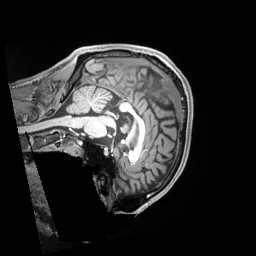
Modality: T1w
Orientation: sagittal
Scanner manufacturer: siemens
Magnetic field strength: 3 T
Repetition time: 2.5 s
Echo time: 0.00218 s